Question: I have an app for displaying songs on an overhead projector. The way it is currently written is with a stack panel of text boxes with each line of each verse displaying on each. There is also an option to display chords above each line.

The problem I am facing is that people often want to make the font smaller or larger for both the song text and the chord text. Every time this changes, the songs have to be edited to line up the chords again. The alignment of text would also effect the position of the chords.
I am looking for a more robust way to line up a chord with a section of text and keep it in the same location relative to it's word. I have thought of using a canvas, but wouldn't know how to line the text up with the correct word.
I am kind of at a loss as to what would work best for this and would appreciate any advice.
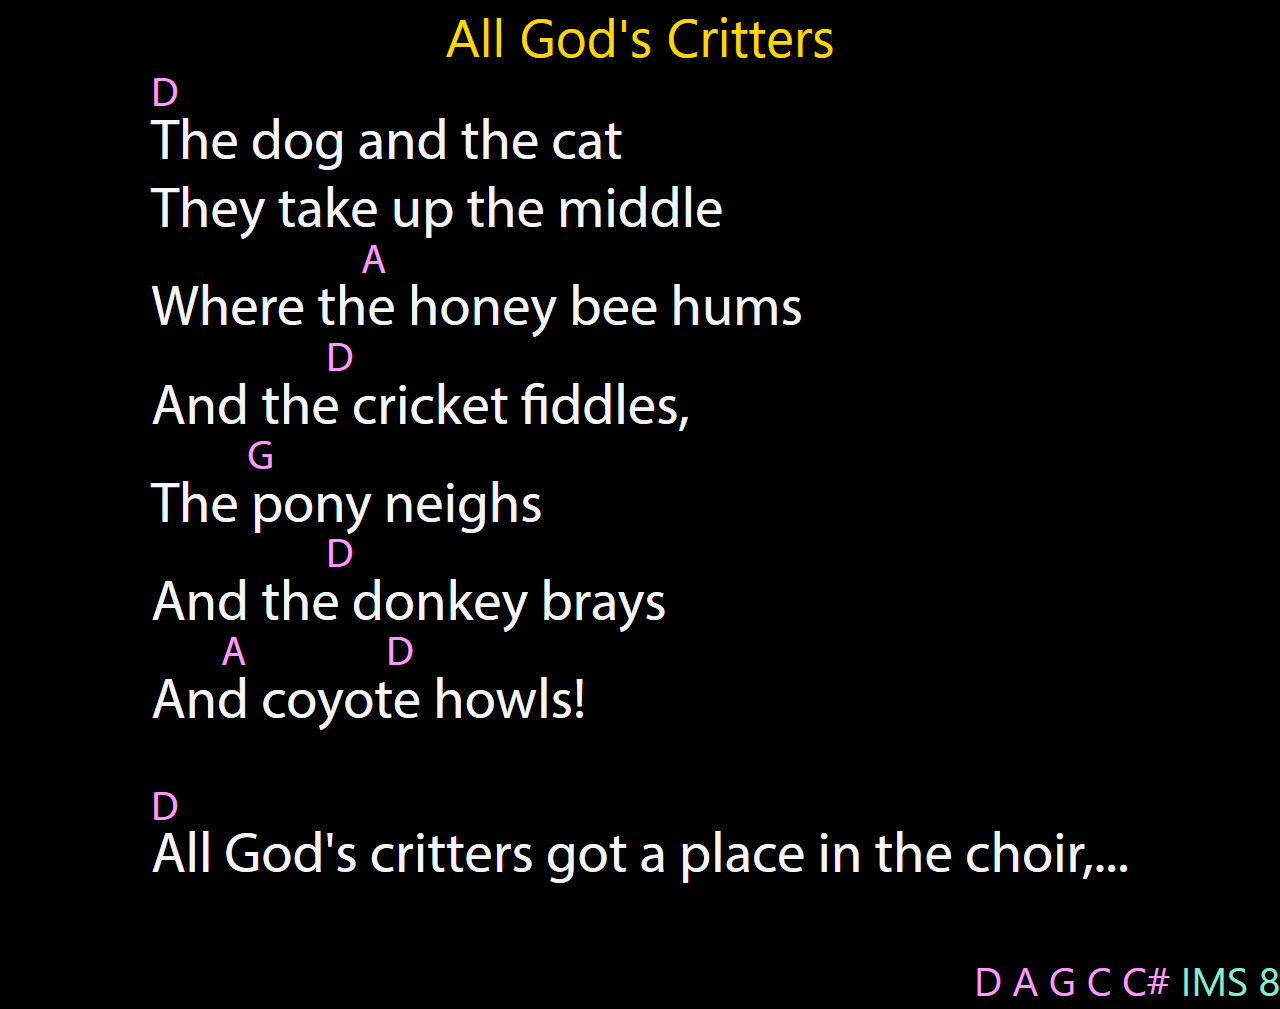
Answer: I figured it'd be a good idea to keep the 'Chord' and the 'Txt Char' it references together. A 'StackPanel' holding 2 'TextBlocks' would do. From there it's just thinking outwards.
Each line could be an 'ItemsControl' stacking these 'StackPanels' horizontally.
A regular 'ListBox' can then hold these lines.
'''
using System;
using System.ComponentModel;
using System.Collections.Generic;
using System.Collections.ObjectModel;
using System.Runtime.CompilerServices;
namespace Karaoke
{
public class ChordData
{
public ChordData(string chord, int position)
{
Chord = chord;
Position = position;
}
#region Chord Property
private String _chord;
public String Chord
{
get { return _chord; }
set { if (value != _chord) _chord = value; }
}
#endregion Chord Property
#region Position Property
private int _position;
public int Position
{
get { return _position; }
set { if (value != _position) _position = value; }
}
#endregion Position Property
}
public class KaraokeChar
{
public KaraokeChar(char txt)
{
Txt = txt;
Chord = "";
}
#region Txt Property
private Char _txt;
public Char Txt
{
get { return _txt; }
set { if (value != _txt) _txt = value; }
}
#endregion Txt Property
#region Chord Property
private String _chord;
public String Chord
{
get { return _chord; }
set { if (value != _chord) _chord = value; }
}
#endregion Chord Property
}
public class ViewModelBase : INotifyPropertyChanged
{
public event PropertyChangedEventHandler PropertyChanged;
protected void OnPropertyChanged([CallerMemberName] String propName = null)
{
// C#6.O
// PropertyChanged?.Invoke(this, new PropertyChangedEventArgs(propName));
if (PropertyChanged != null)
PropertyChanged.Invoke(this, new PropertyChangedEventArgs(propName));
}
}
public class ItemViewModel : ViewModelBase
{
public ItemViewModel(string txt, List<ChordData> chordList)
{
foreach (char c in txt)
{
Line.Add(new KaraokeChar(c));
}
foreach (ChordData chord in chordList)
{
Line[chord.Position].Chord = chord.Chord;
}
}
#region Line Property
private ObservableCollection<KaraokeChar> _line = new ObservableCollection<KaraokeChar>();
public ObservableCollection<KaraokeChar> Line
{
get { return _line; }
set
{
if (value != _line)
{
_line = value;
OnPropertyChanged();
}
}
}
#endregion Line Property
}
public class MainViewModel : ViewModelBase
{
#region Song Property
private ObservableCollection<ItemViewModel> _song = new ObservableCollection<ItemViewModel>();
public ObservableCollection<ItemViewModel> Song
{
get { return _song; }
set
{
if (value != _song)
{
_song = value;
OnPropertyChanged();
}
}
}
#endregion Song Property
#region TextFont Property
private int _textFont;
public int TextFont
{
get { return _textFont; }
set
{
if (value != _textFont)
{
_textFont = value;
OnPropertyChanged();
}
}
}
#endregion TextFont Property
#region ChordFont Property
private int _chordFont;
public int ChordFont
{
get { return _chordFont; }
set
{
if (value != _chordFont)
{
_chordFont = value;
OnPropertyChanged();
}
}
}
#endregion ChordFont Property
}
}
'''
'''
using System;
using System.IO;
using System.Linq;
using System.Windows;
using System.Collections.Generic;
using System.Collections.ObjectModel;
namespace Karaoke
{
public partial class MainWindow : Window
{
public MainWindow()
{
InitializeComponent();
ViewModel.TextFont = 25;
ViewModel.ChordFont = 20;
SongData();
}
private void SongData()
{
ObservableCollection<ItemViewModel> Song = new ObservableCollection<ItemViewModel>();
Song.Add(new ItemViewModel("The dog and the cat",
new List<ChordData>() { new ChordData("D", 0) }));
Song.Add(new ItemViewModel("They take up the middle",
new List<ChordData>()));
Song.Add(new ItemViewModel("Where the honey bee hums",
new List<ChordData>() { new ChordData("A", 8) }));
Song.Add(new ItemViewModel("And Coyote howls",
new List<ChordData>() { new ChordData("A", 2), new ChordData("D", 9) }));
ViewModel.Song = Song;
}
// C#6.O
// public MainViewModel ViewModel => (MainViewModel)DataContext;
public MainViewModel ViewModel
{
get { return (MainViewModel)DataContext; }
}
}
}
'''
'''
<Window x:Class="Karaoke.MainWindow"
xmlns="http://schemas.microsoft.com/winfx/2006/xaml/presentation"
xmlns:x="http://schemas.microsoft.com/winfx/2006/xaml"
xmlns:local="clr-namespace:Karaoke"
Title="MainWindow" Height="350" Width="525">
<Window.DataContext>
<local:MainViewModel />
</Window.DataContext>
<StackPanel Background="Black">
<Label Foreground="Yellow" FontSize="{Binding TextFont}" HorizontalAlignment="Center">All God's Critters</Label>
<ListBox ItemsSource="{Binding Song}"
Background="Transparent"
BorderBrush="Transparent"
Margin="40,0">
<ListBox.ItemTemplate>
<DataTemplate>
<ItemsControl ItemsSource="{Binding Line}">
<ItemsControl.ItemTemplate>
<DataTemplate>
<StackPanel>
<TextBlock Text="{Binding Chord}" FontSize="{Binding DataContext.ChordFont, RelativeSource={RelativeSource AncestorType={x:Type Window}}}" Foreground="Purple"/>
<TextBlock Text="{Binding Txt}" FontSize="{Binding DataContext.TextFont, RelativeSource={RelativeSource AncestorType={x:Type Window}}}" Foreground="White"/>
</StackPanel>
</DataTemplate>
</ItemsControl.ItemTemplate>
<ItemsControl.ItemsPanel>
<ItemsPanelTemplate>
<StackPanel Orientation="Horizontal"/>
</ItemsPanelTemplate>
</ItemsControl.ItemsPanel>
</ItemsControl>
</DataTemplate>
</ListBox.ItemTemplate>
</ListBox>
</StackPanel>
</Window>
'''
Changing fontsizes as simple as changing a ViewModel prop:
<URL>